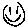
Label: smiley face